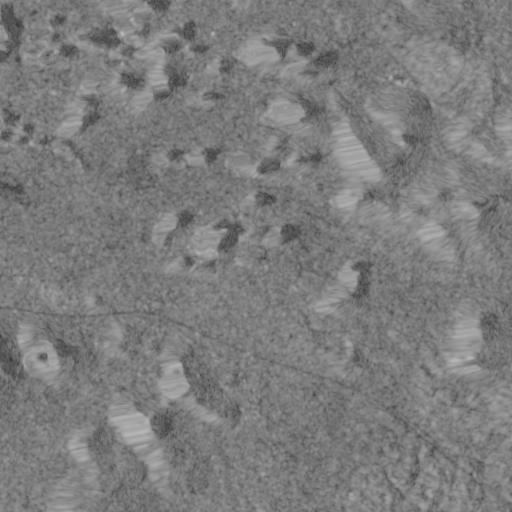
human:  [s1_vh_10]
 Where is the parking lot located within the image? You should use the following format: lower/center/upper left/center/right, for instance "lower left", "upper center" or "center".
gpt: The parking lot is located in the upper left of the image.
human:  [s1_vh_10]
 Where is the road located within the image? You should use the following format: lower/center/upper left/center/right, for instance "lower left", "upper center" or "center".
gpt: There is no road in the image.

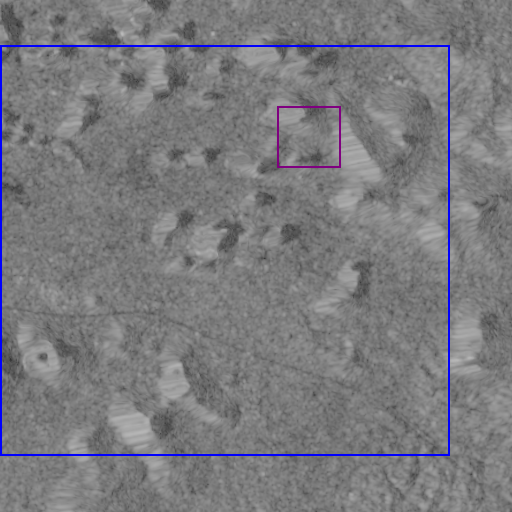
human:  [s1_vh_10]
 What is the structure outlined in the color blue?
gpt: The structure outlined in blue is a crop field.
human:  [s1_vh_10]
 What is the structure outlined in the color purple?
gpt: The structure outlined in purple is a quarry.
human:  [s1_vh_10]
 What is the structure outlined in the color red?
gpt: There is no red outline.